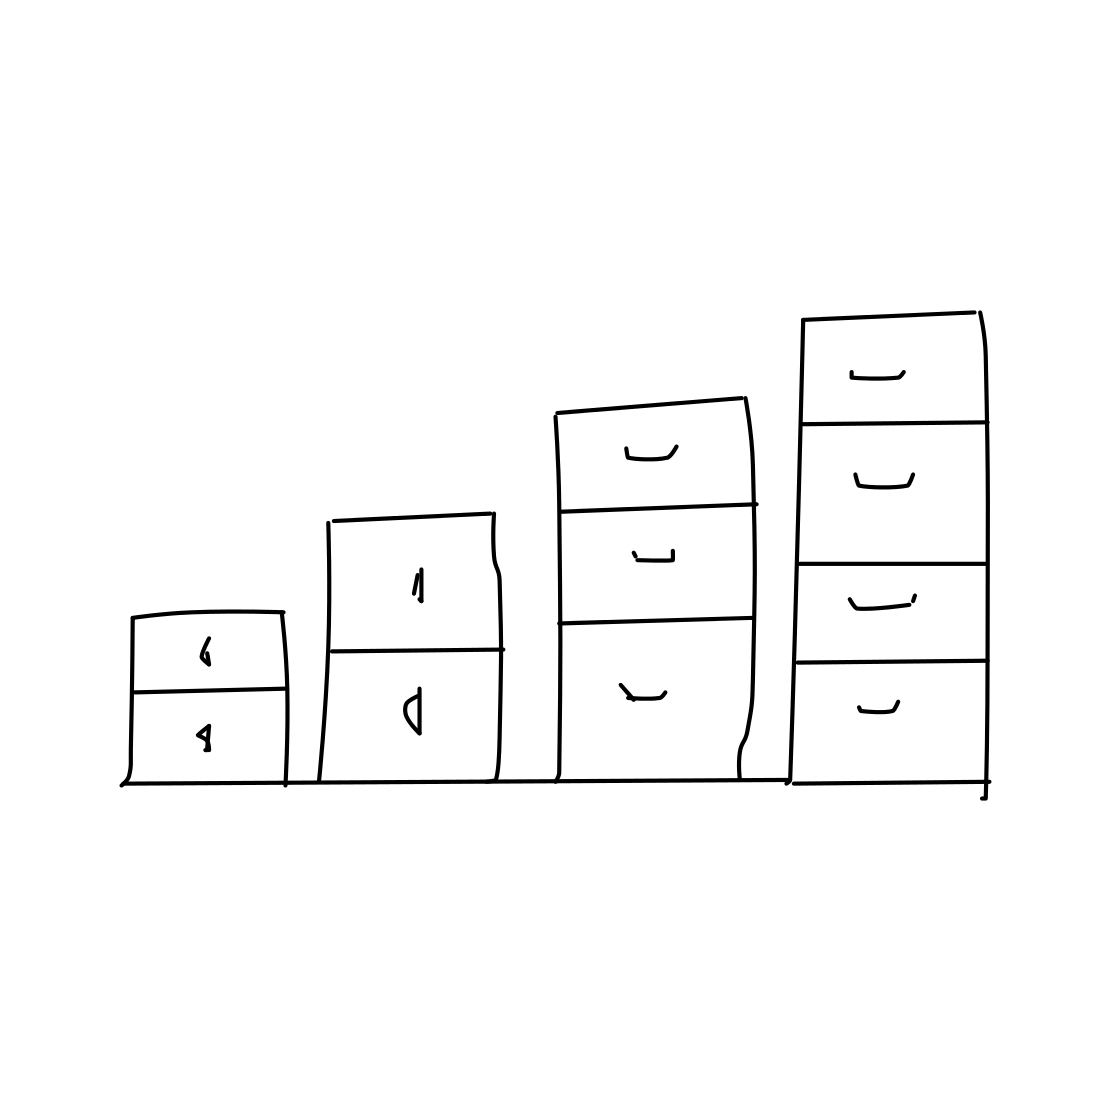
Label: cabinet